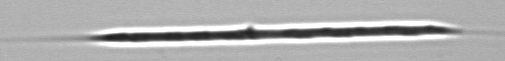
Label: Rhizosolenia